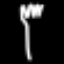
Label: fork